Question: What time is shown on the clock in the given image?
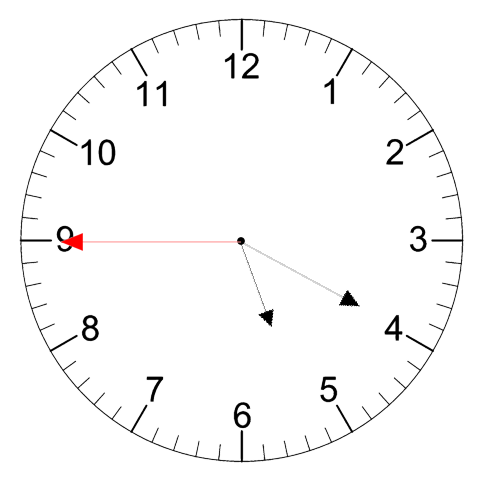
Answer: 05:19:45